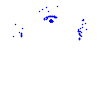
Particle: proton